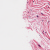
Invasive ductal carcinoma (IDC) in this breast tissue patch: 0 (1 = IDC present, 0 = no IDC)